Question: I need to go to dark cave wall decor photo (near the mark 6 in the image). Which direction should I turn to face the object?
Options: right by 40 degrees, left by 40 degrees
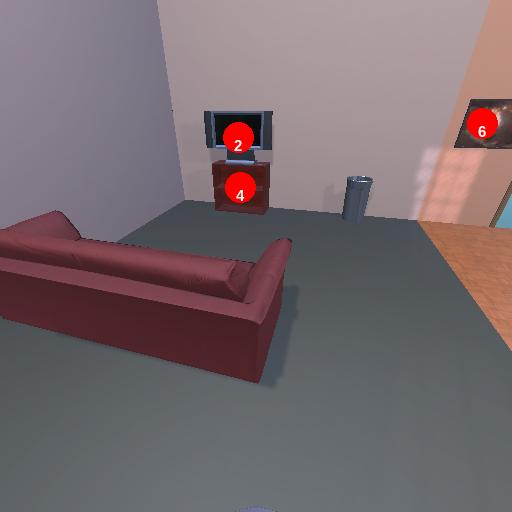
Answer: right by 40 degrees